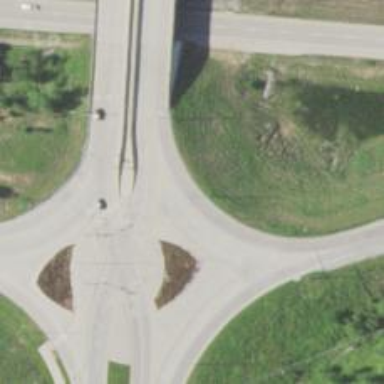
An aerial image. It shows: Trunk link highway at diverging diamond interchange (DDI).